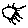
Label: sun